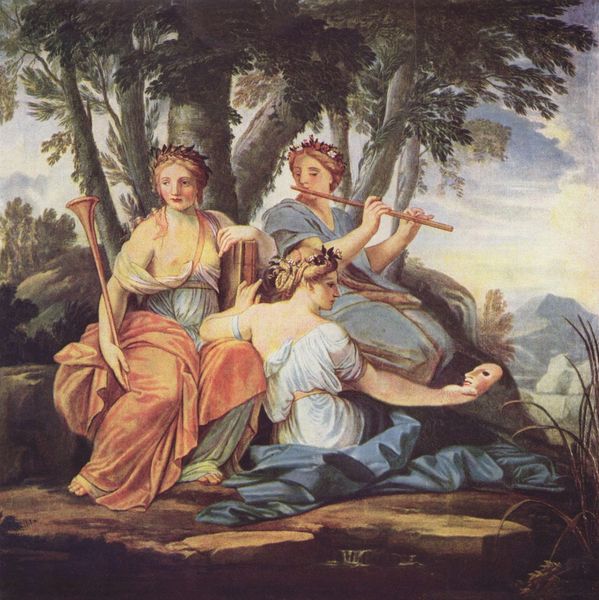
Titel: Die Musen Clio, Euterpe und Thalia
Künstler: Eustache Le Sueur
Standort: Paris
Institution: Musée du Louvre
Schlagwörter: baum, berg, blau, blätter, felsen, gemälde, gestein, gruppe, himmel, mann, schatten, wasser, weiß, wolken, baumstämme, bäume, frauen, grün, landschaft, menschen, mädchen, sitzen, ufer, äste, blumen, braun, brust, busen, damen, frau, kleid, kleider, licht, orange, rücken, gras, rot, tuch, malerei, barock, gesicht, stein, steine, hände, portrait, baumstamm, halme, natur, zweige, gebüsch, boden, haare, sitzend, tücher, drei, gewänder, kind, klassizismus, instrumente, musik, pflanzen, theater, renaissance, rokoko, schulter, tal, wald, genre, brüste, füße, italien, berge, fels, gebirge, halm, idylle, rast, romantik, stämme, grazien, spielen, freizeit, musizieren, draperie, muse, schwestern, barfuss, paradies, antike, maske, buch, lichtung, schwester, allegorie, kranz, künste, lorbeerkranz, mythologie, flöte, querflöte, toga, nymphe, pan, musen, nymphen, hain, kränze, blätterkranz, posaune, tunika, allegorien, drama, panflöte, flötenspiel, drei frauen, totenmaske, trompete, musikinstrumente, meditation, barbusig, loorbeer, die drei musen, musikerinnen, blumen kränze, gürtl, nypmhen, schorr, a, die drei musne, frauen frühling